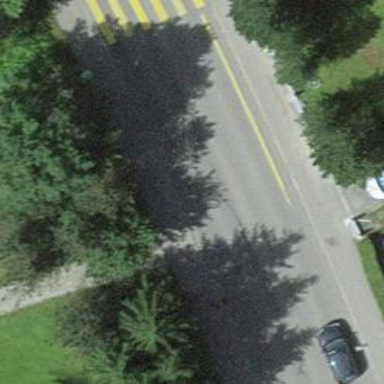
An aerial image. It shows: Footway surfaced with paving stones.